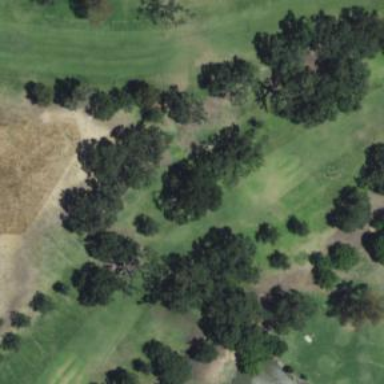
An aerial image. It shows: View of golf hole.